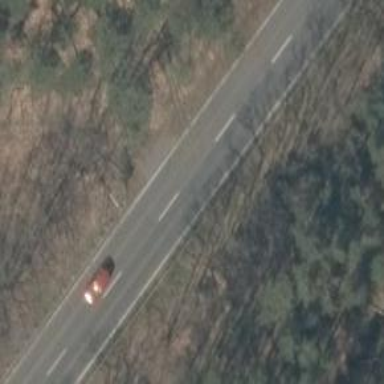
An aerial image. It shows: Asphalt road classified as primary highway.